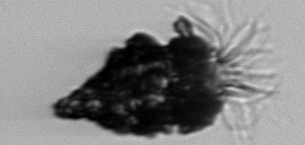
Label: Tintinnopsis